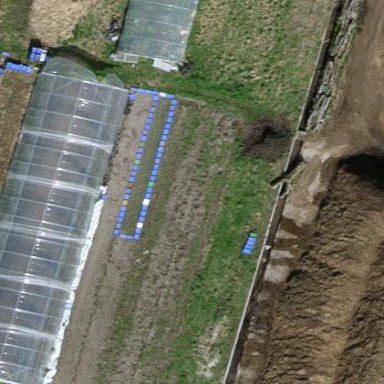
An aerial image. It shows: Greenhouse.